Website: bh-photo
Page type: order-tracking
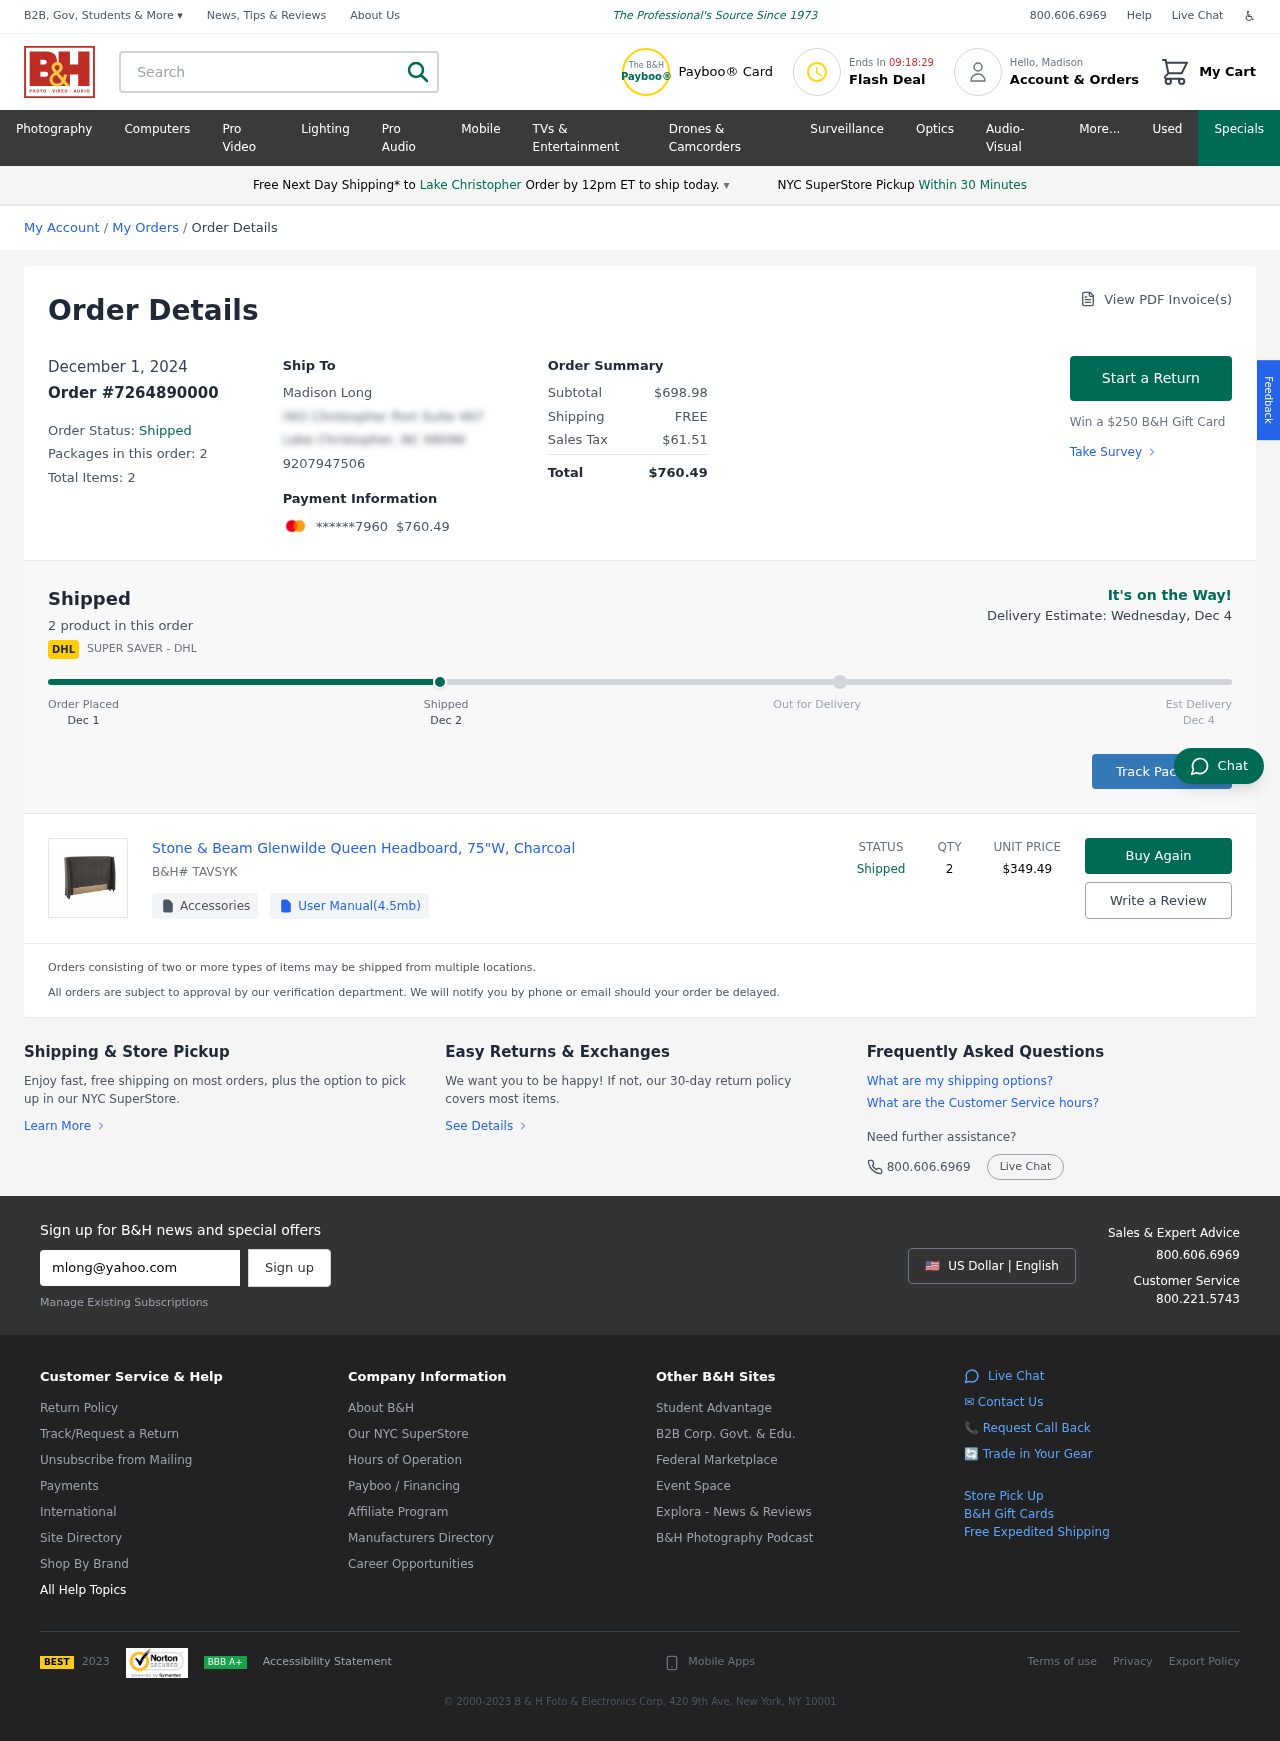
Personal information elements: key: PII_CARD_LAST4
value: ******7960
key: PII_CITY
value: Lake Christopher
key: PII_EMAIL
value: mlong@yahoo.com
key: PII_FIRSTNAME
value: Madison
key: PII_FULLNAME
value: Madison Long
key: PII_PHONE
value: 9207947506
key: PII_STREET
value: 063 Christopher Port Suite 467
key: PII_CITY_STATE_ZIP
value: Lake Christopher, NC 68096
Product elements: key: PRODUCT1_NAME
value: Stone & Beam Glenwilde Queen Headboard, 75"W, Charcoal
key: PRODUCT1_PRICE
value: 349.49
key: PRODUCT1_QUANTITY
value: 2
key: PRODUCT1_SKU
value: TAVSYK
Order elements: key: ORDER_DATE
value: Dec 1
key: ORDER_DATE
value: December 1, 2024
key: ORDER_ID
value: Order #7264890000
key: ORDER_NUM_PACKAGES
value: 2
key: ORDER_NUM_ITEMS
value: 2
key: ORDER_NUM_ITEMS
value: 2 product
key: ORDER_TOTAL
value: $760.49
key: ORDER_SUBTOTAL
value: $698.98
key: ORDER_SHIPPING_COST
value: FREE
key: ORDER_TAX
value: $61.51
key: ORDER_DELIVERY_DATE
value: Dec 4
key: ORDER_DELIVERY_DATE
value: Delivery Estimate: Wednesday, Dec 4
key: ORDER_SHIPPING_DATE
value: Dec 2
Search elements: key: HEADER_SEARCH
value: Search